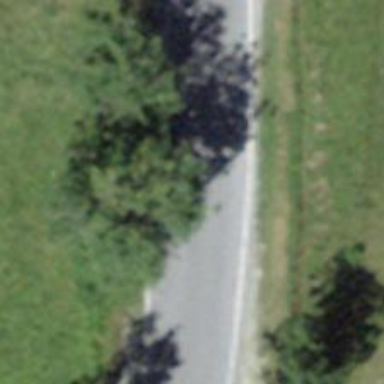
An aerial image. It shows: Passing place on the road.